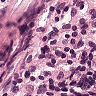
Metastatic tissue present: no